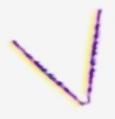
Label: Thalassionema